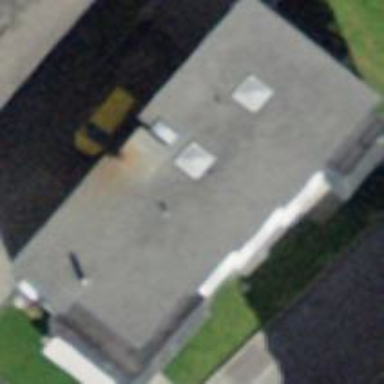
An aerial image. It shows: Building with flat roof.